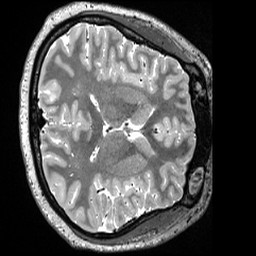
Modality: T2w
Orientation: axial
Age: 23
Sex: female
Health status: healthy
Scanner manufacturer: siemens
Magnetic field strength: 3 T
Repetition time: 3.2 s
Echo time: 0.563 s